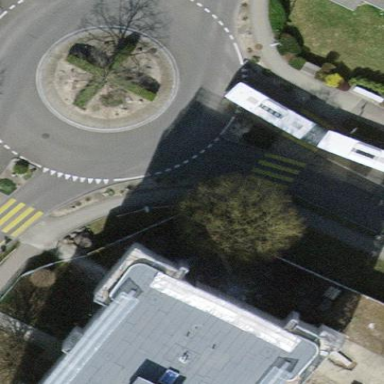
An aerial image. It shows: Tertiary road with asphalt surface leading to roundabout.